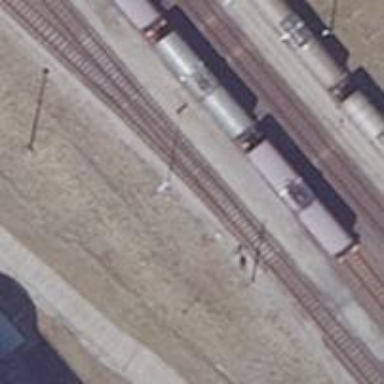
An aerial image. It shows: Railway switch.